Question: I want to make a unit test in spring boot. The case is that I have a JSON array and I have to check each array field "details" is equal to "T" or "S"(only "T" or "S" will be accepted). However, when I use Jsonpath & anyof. It gives me an assertion error, any solution can test it? thanks
'''
@Test
public void test() throws Exception {
mockMvc.perform(MockMvcRequestBuilders.get("/hello"))
.andExpect(MockMvcResultMatchers.status().isOk())
.andExpect(jsonPath("$..records[*].abc.details",anyOf(is("T"),is("S"))))
}
'''
This is the json
'''
{
"records": [
{
"id": 1,
"abc": {
"details": "T",
"create-date": "2016-08-24T09:36"
}
},
{
"id": 5,
"abc": {
"detail-type": "S",
"create-date": "2012-08-27T19:31"
}
},
{
"id": 64,
"abc": {
"detail-type": "S",
"create-date": "2020-08-17T12:31"
}
}
]
}
'''

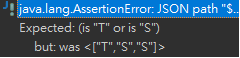
Answer: it looks like you compare the strings '"T"' and '"S"' to a instance of JSONArray. Try out the following matcher:
'''
MockMvcResultMatchers.jsonPath(
"$..records[*].abc.details",
Matchers.anyOf(
Matchers.hasItem("T"),
Matchers.hasItem("S")
)
)
'''
:
according to your comment, you want your test to fail if 'details' contain something else then '"T"' or '"S"'. Just pass another matcher to 'jsonPath()'. <URL> you can find examples of matchers working with collections. In your particular case the matcher could look like this:
'''
MockMvcResultMatchers.jsonPath(
"$..records[*].abc.details",
Matchers.everyItem(
Matchers.anyOf(
Matchers.is("T"),
Matchers.is("S")
)
)
)
'''